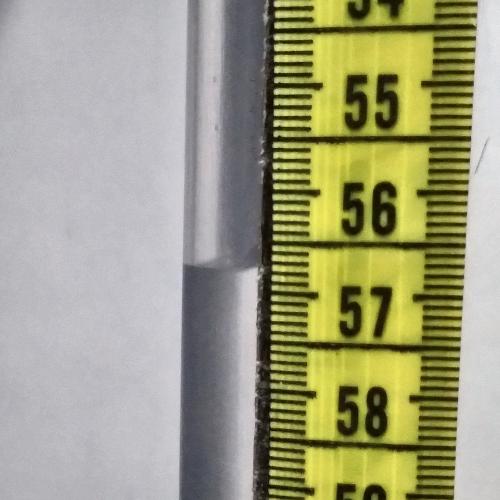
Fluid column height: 56.8 cm